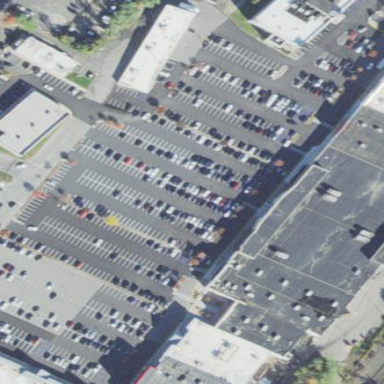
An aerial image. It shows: Mall building.